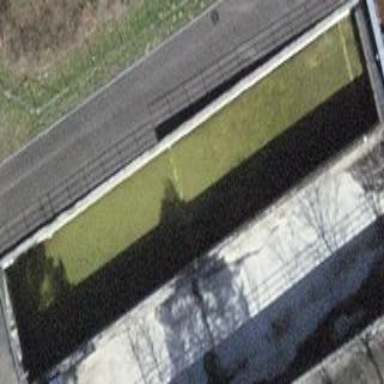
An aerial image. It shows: Body of wastewater.